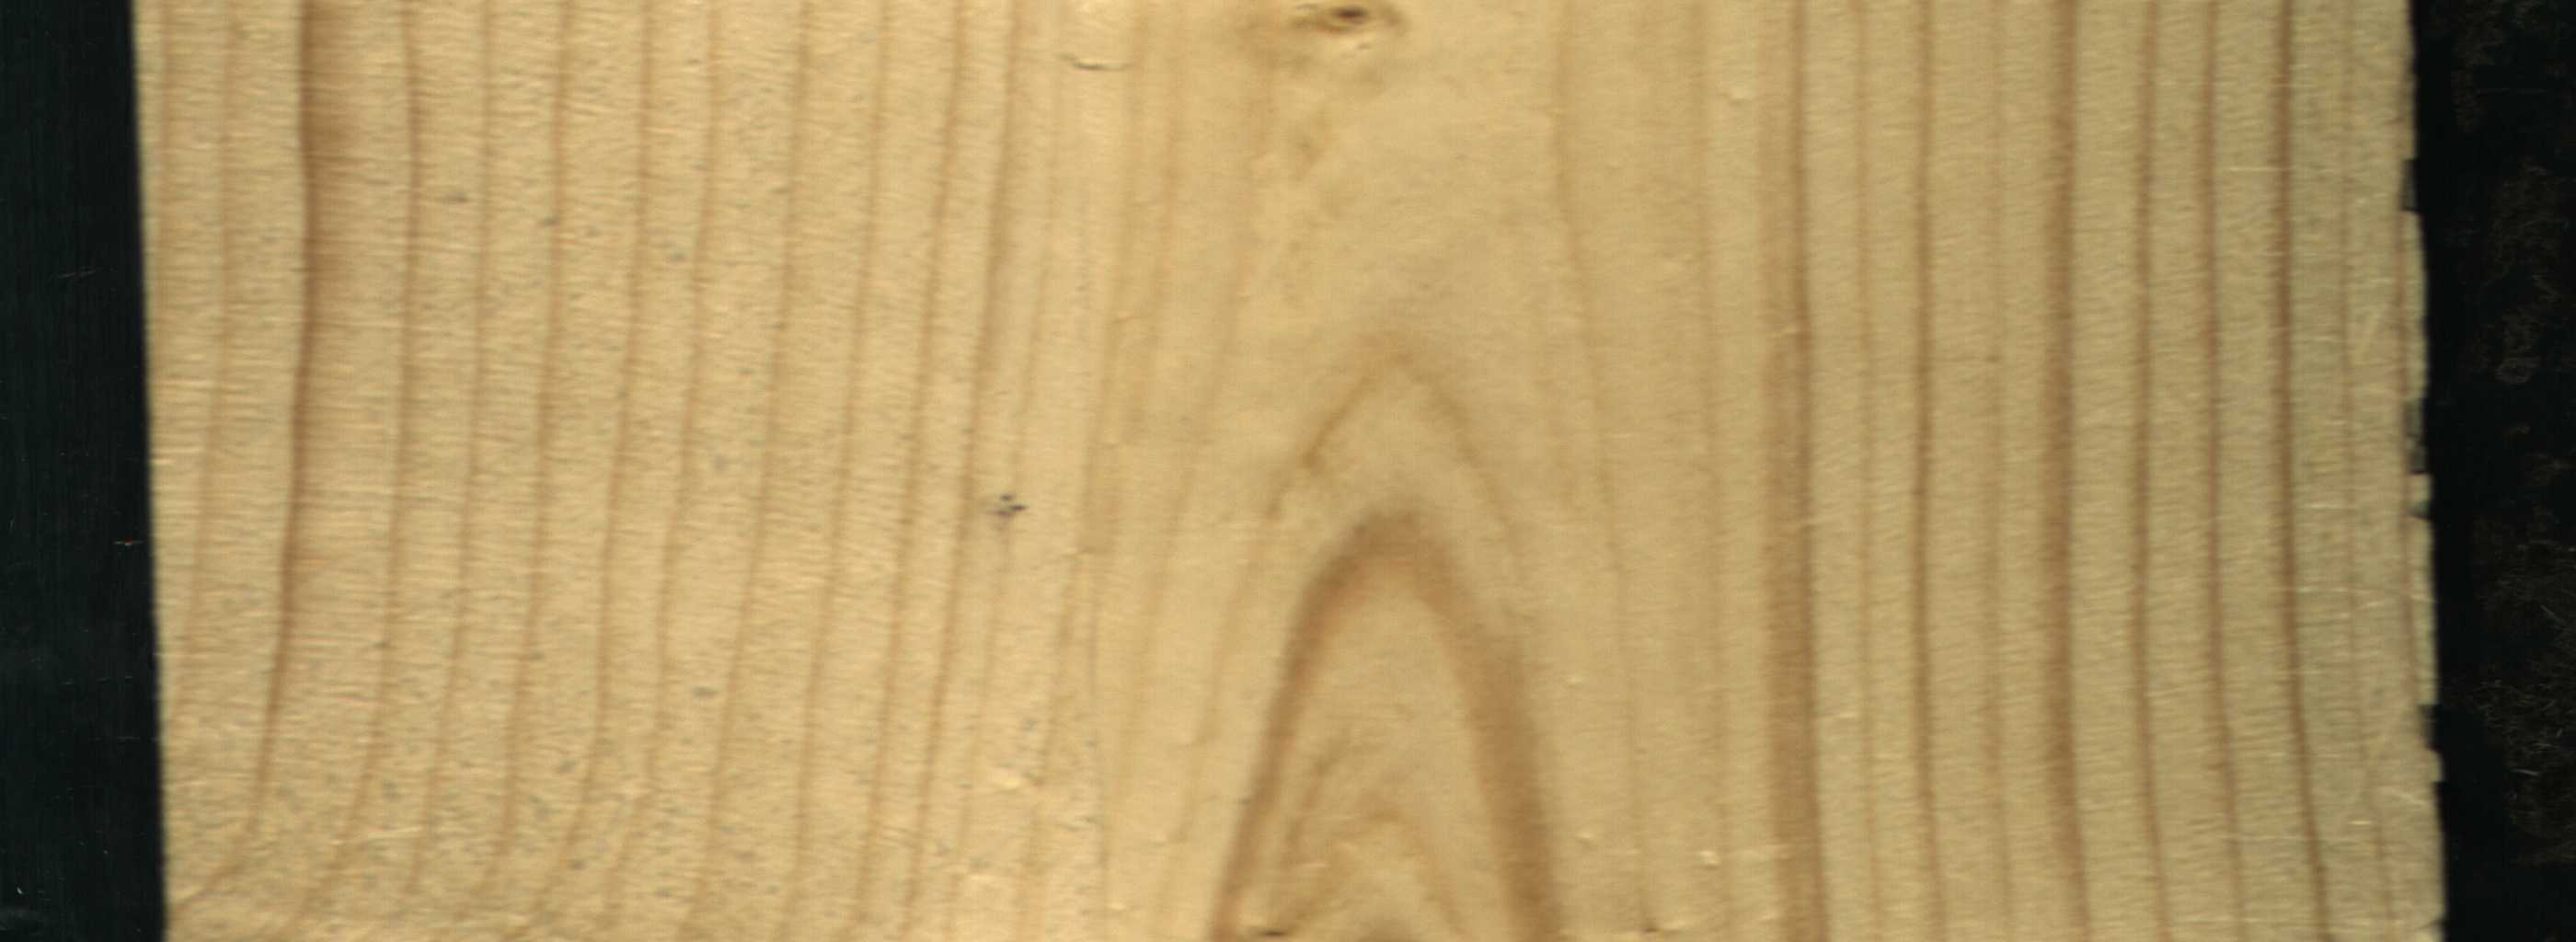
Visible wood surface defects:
Live_Knot